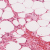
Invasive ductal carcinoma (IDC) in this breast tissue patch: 0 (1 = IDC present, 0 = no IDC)